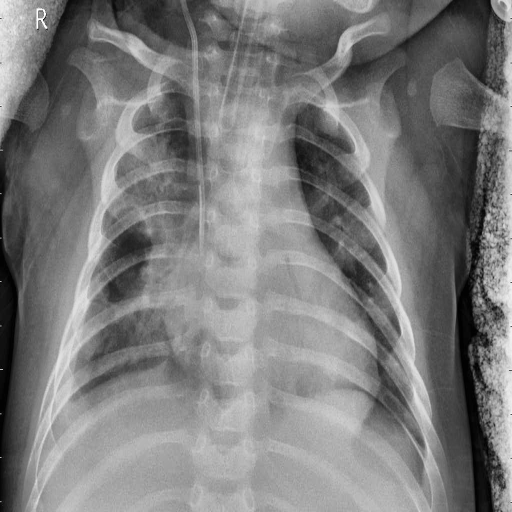
Finding: PNEUMONIA